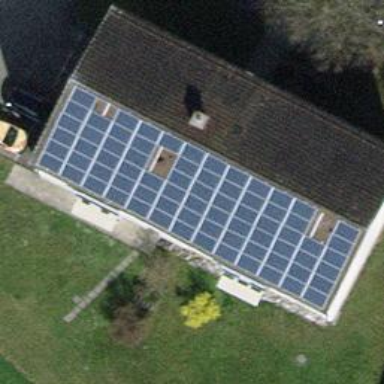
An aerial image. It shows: Small solar photovoltaic panel generator installed on roof.